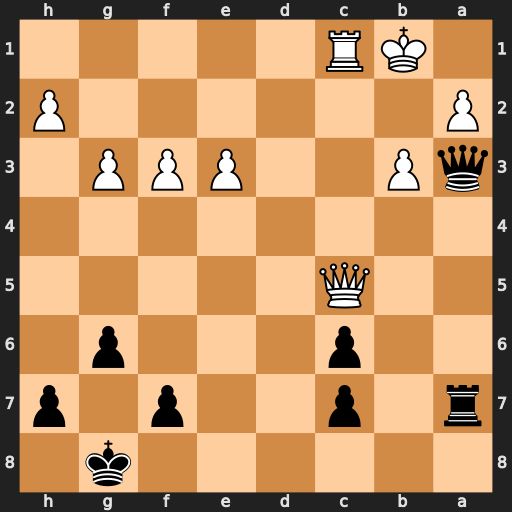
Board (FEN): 6k1/r1p2p1p/2p3p1/2Q5/8/qP2PPP1/P6P/1KR5
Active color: b
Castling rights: -
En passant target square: -
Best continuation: Qxa2#